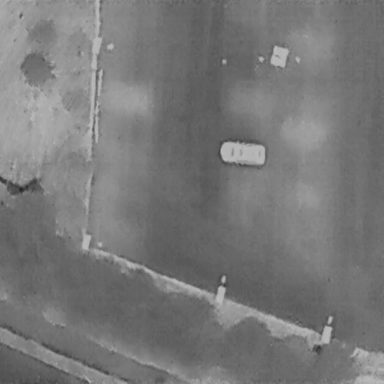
There is a Car in the infrared image.